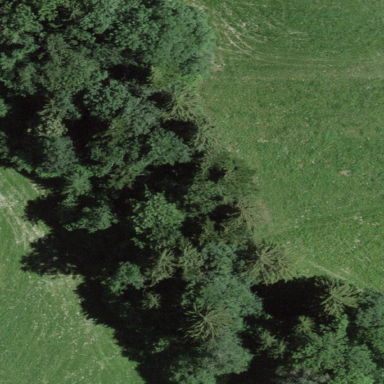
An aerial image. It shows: Forest area.